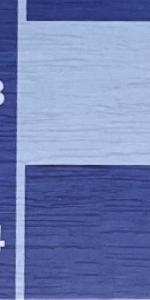
Label: Empty